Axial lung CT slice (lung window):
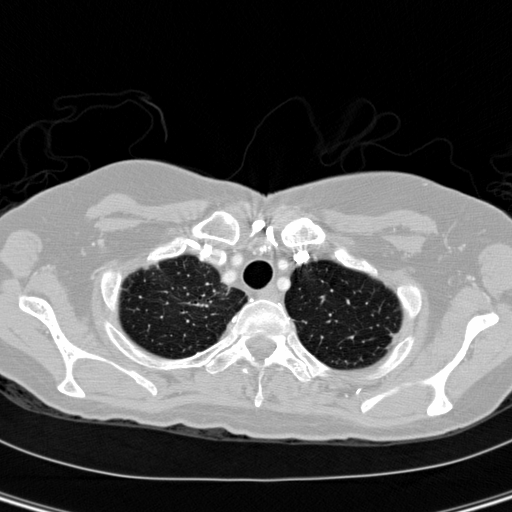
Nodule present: no